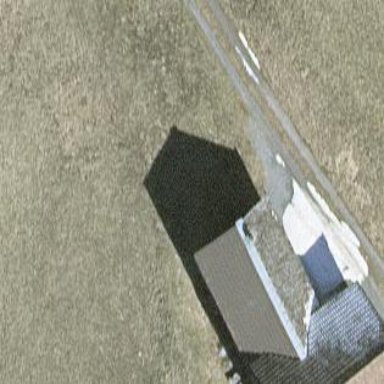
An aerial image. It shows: Simple and straightforward house.